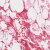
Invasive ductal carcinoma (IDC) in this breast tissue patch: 0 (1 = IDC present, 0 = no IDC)